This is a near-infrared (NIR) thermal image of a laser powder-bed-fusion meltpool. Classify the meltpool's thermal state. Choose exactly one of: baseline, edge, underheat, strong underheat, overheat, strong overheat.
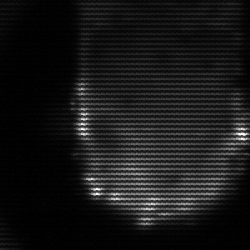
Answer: baseline